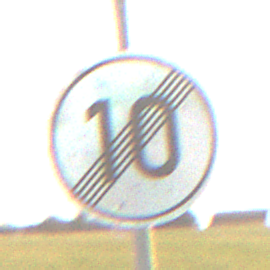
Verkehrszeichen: EndeGeschwindigkeit10
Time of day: SunriseSunset
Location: Outdoor (Nature)
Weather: PartlyCloudy
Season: NotSpecified
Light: Natural